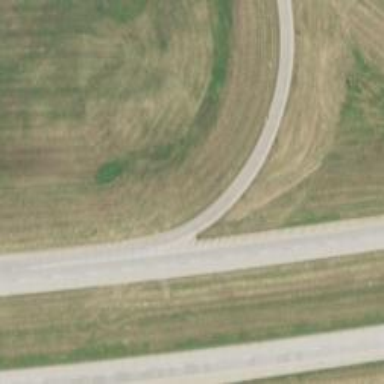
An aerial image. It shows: Trunk link highway.